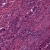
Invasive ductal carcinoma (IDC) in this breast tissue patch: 1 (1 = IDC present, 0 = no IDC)